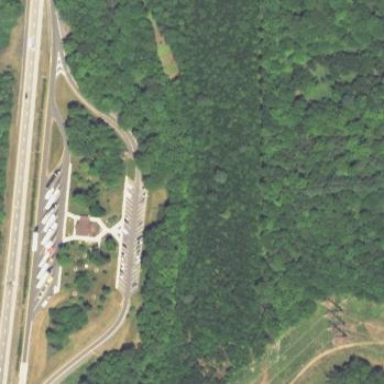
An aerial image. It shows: Rest area along the road.